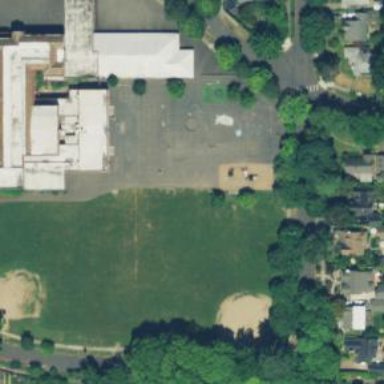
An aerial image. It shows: Schoolyard designated as leisure land.